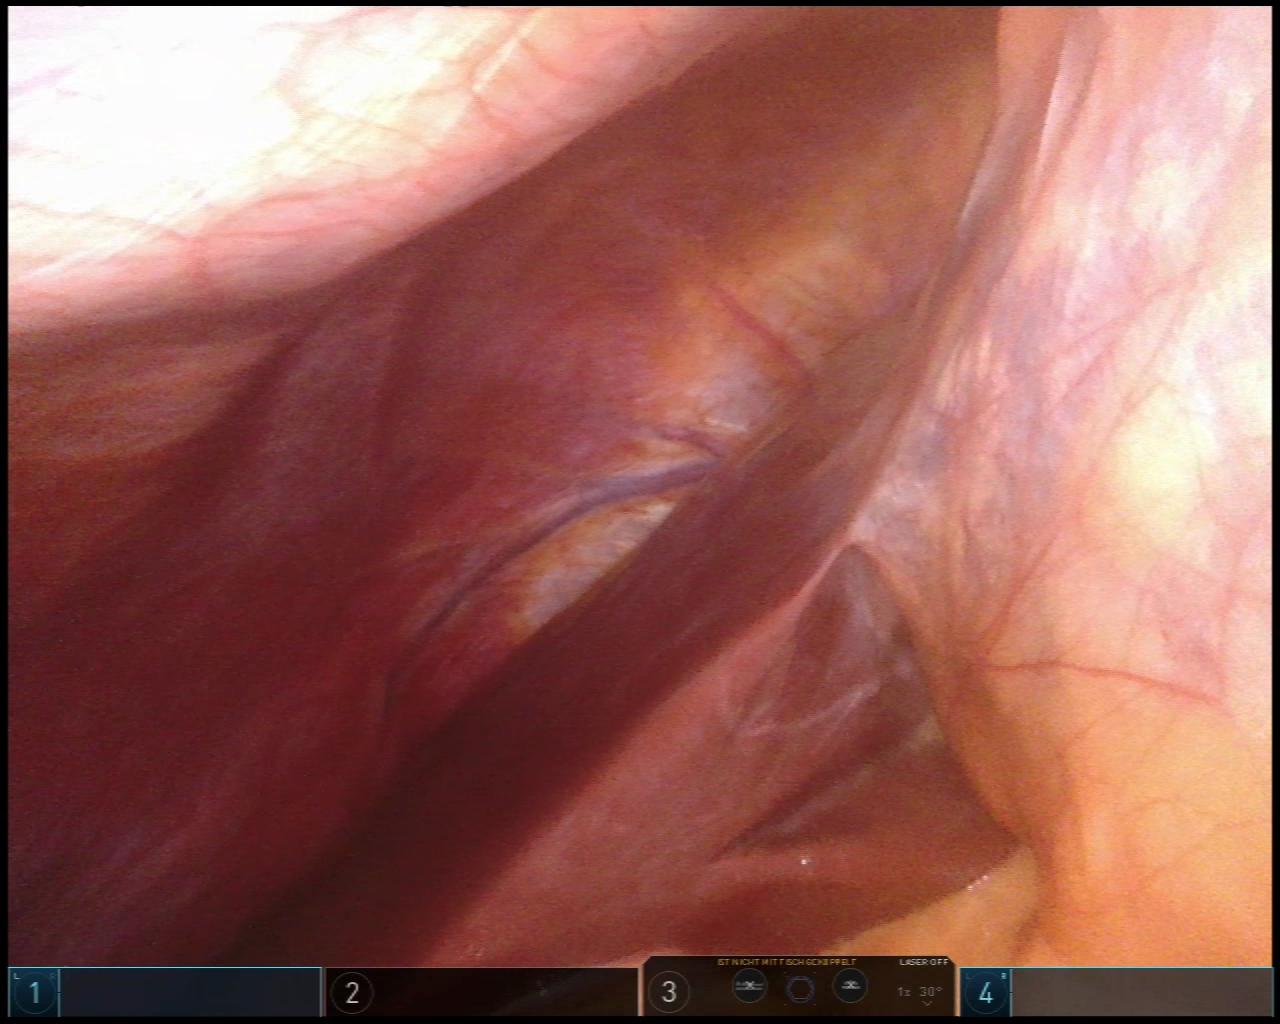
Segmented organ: liver
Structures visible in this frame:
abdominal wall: yes
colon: no
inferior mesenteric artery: no
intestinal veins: no
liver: yes
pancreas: no
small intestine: no
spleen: no
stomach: no
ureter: no
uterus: no
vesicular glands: no